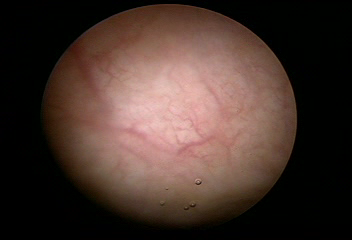
Modality: WLC
Class: Normal mucosa
Bladder cancer association: No